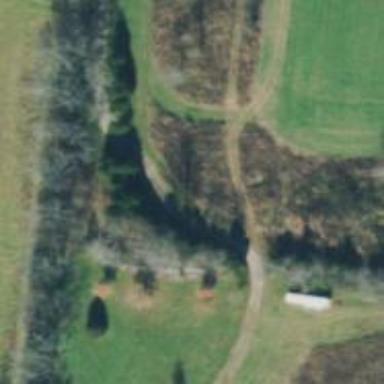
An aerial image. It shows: Driveway.